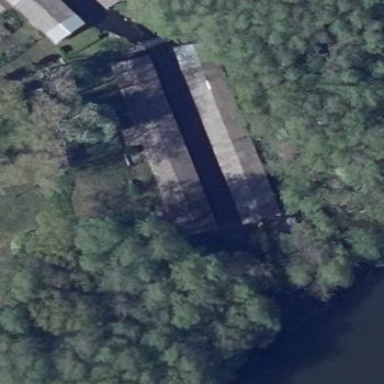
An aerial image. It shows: Group of garages.